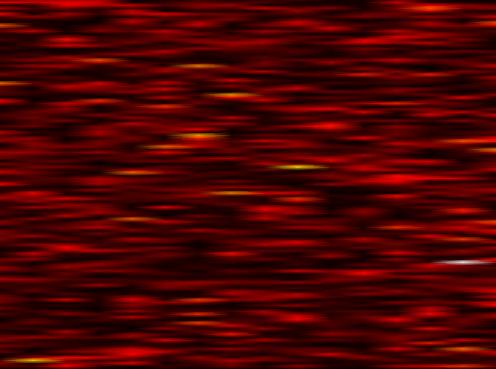
Label: FOFDM